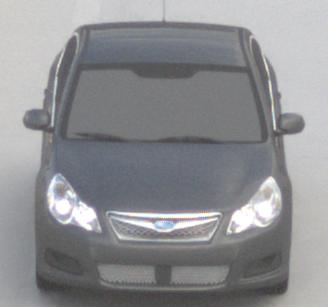
Make: Subaru
Model: Legacy 2.0R
Detailed model: Legacy (IV) Limousine
Model produced from: 2007/09
Model produced until: 2008/10
Doors: 4
Color: gray
Road condition: dry road
Daytime: morning or afternoon
Contrast: low contrast